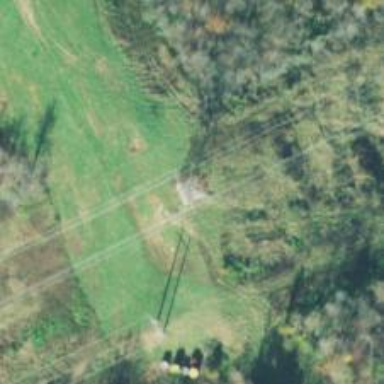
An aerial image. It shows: Lattice structure tower used for power transmission.